Question: my question is quite easy, but I haven't found the answer yet. I need to remove these controls from the map:

They appear when I press on my marker. This is my code of setting up the map.
'''
mMap = ((MapFragment) getChildFragmentManager().findFragmentById(R.id.map)).getMap();
mMap.setMapType(GoogleMap.MAP_TYPE_NORMAL);
// Showing / hiding your current location
mMap.setMyLocationEnabled(false);
// Enable / Disable zooming controls
mMap.getUiSettings().setZoomControlsEnabled(false);
// Enable / Disable my location button
mMap.getUiSettings().setMyLocationButtonEnabled(false);
// Enable / Disable Compass icon
mMap.getUiSettings().setCompassEnabled(true);
// Enable / Disable Rotate gesture
mMap.getUiSettings().setRotateGesturesEnabled(true);
// Enable / Disable zooming functionality
mMap.getUiSettings().setZoomGesturesEnabled(true);
mMap.setPadding(0, 150, 0, 150);
'''
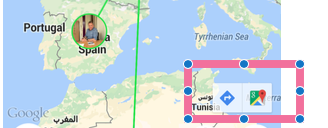
Answer: According to the documentation you can use the method . So you need to add the following line:
'''
mMap.getUiSettings().setMapToolbarEnabled(false);
'''